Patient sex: M
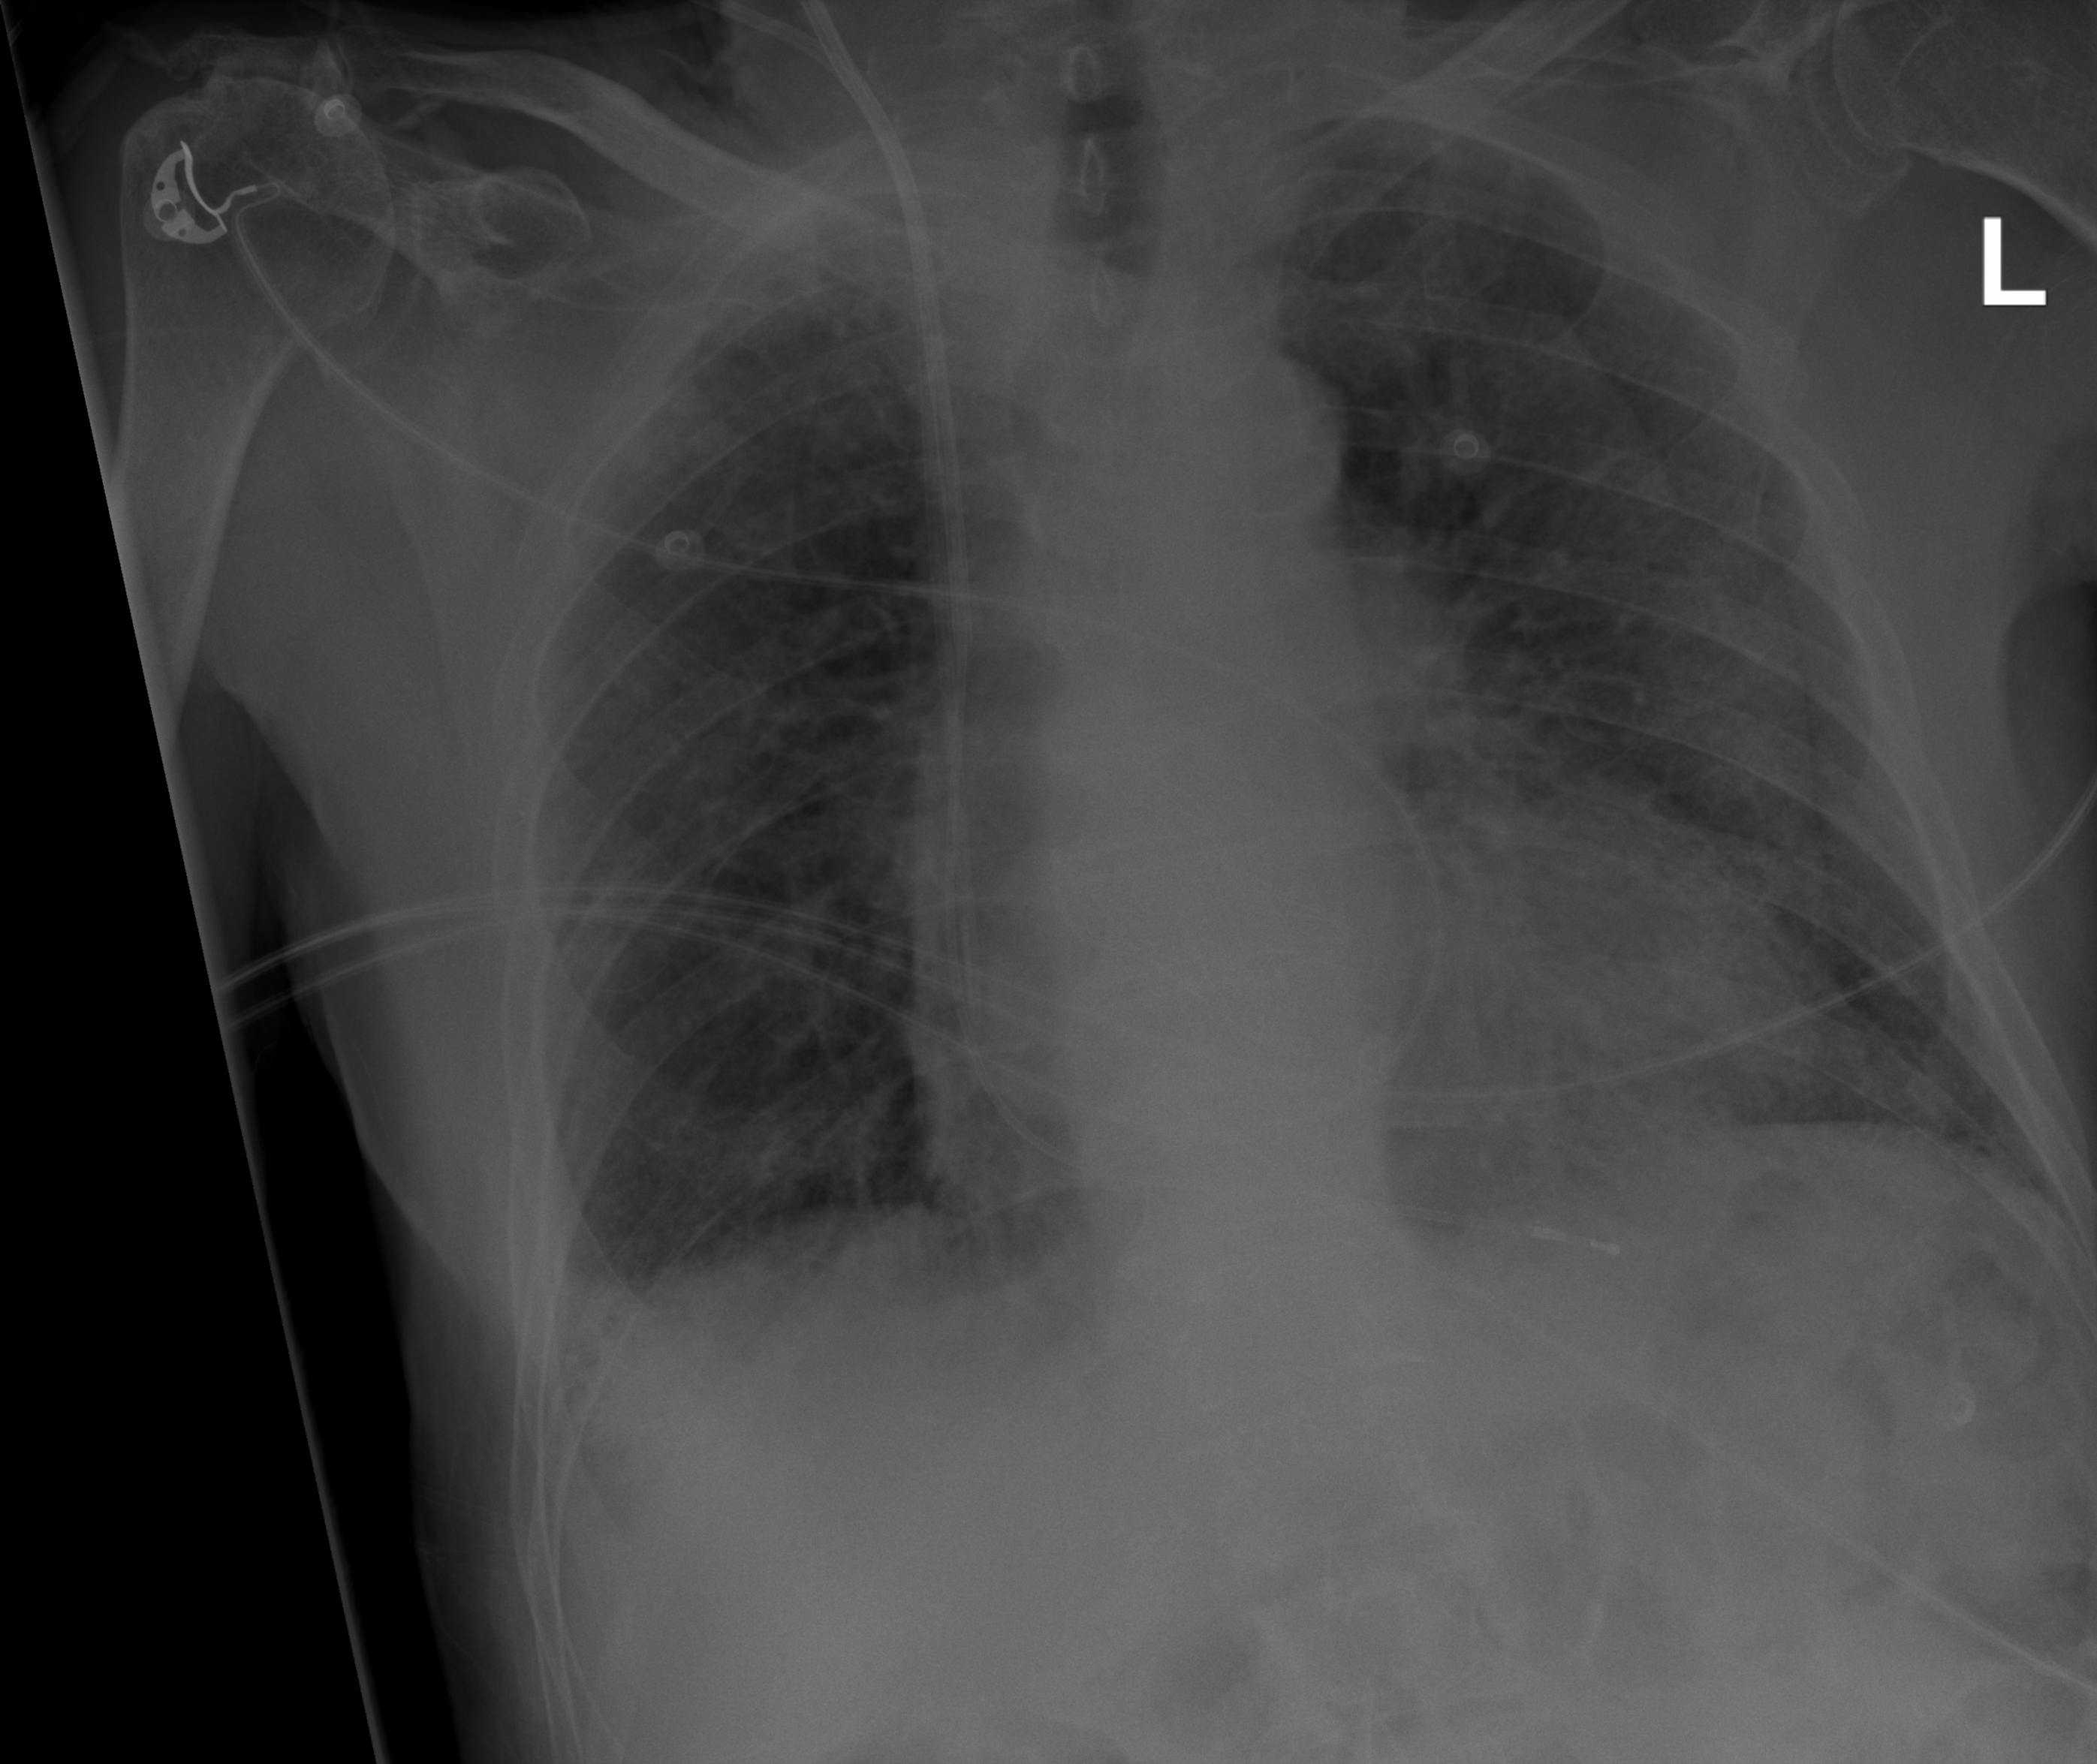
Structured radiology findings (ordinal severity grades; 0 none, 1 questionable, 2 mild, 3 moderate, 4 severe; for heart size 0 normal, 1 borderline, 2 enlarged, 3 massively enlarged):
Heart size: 2
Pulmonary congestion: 0
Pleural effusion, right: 1
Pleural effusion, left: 0
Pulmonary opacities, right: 0
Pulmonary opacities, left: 0
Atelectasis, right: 2
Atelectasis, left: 2